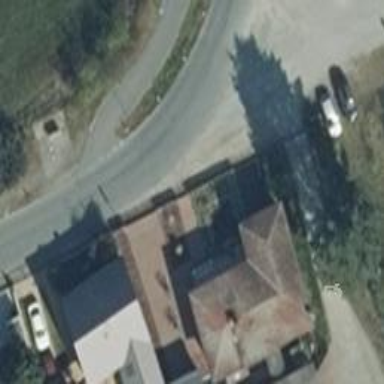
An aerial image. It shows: Residential road with asphalt surface.